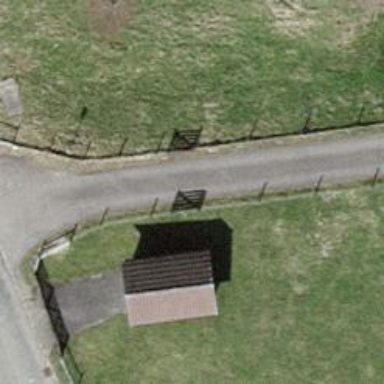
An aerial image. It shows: Gate.